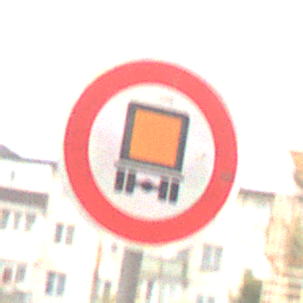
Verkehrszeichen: VerbotKennzeichnungspflichtigeKraftfahrzeugeGefaehrlicheGueter
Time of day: MorningAfternoon
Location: Outdoor (Urban)
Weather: Overcast
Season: NotSpecified
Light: Natural